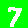
Digit: 7